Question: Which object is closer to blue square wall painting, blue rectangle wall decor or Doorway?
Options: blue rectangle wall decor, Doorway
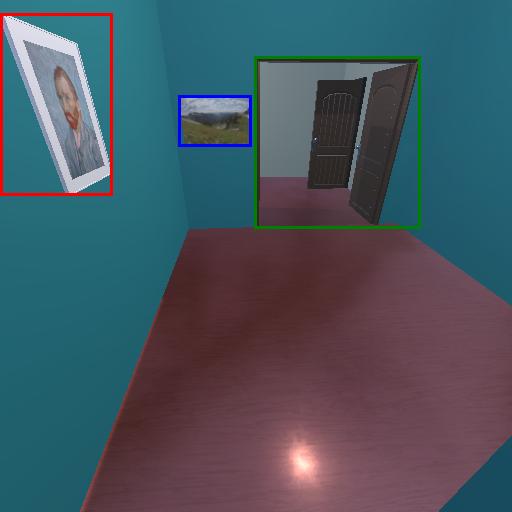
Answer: blue rectangle wall decor